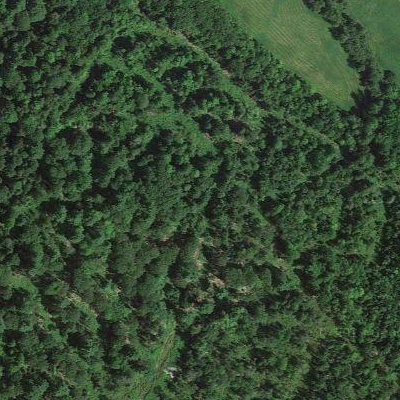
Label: eForest